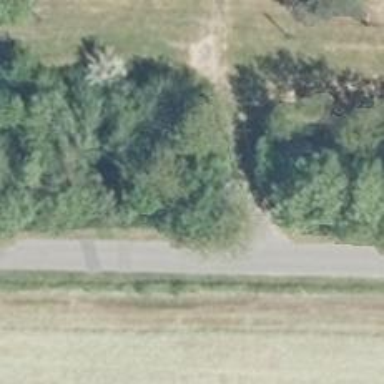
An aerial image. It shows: Row of trees in natural setting.